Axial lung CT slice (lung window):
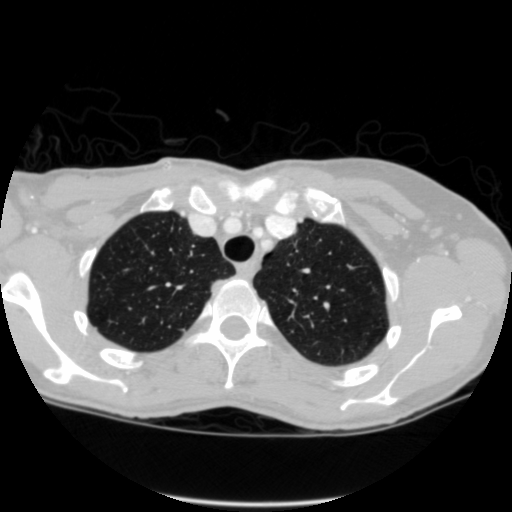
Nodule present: no